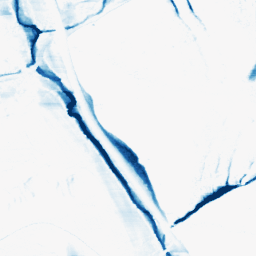
Category: morphological
Decomposition family: morphological_ellipse
Decomposition parameters: operation: closing
width: 5
height: 30
Upsampling method: sinc_hamming
Upsampling parameters: scale: 4
kernel_size: 8
Upsampling scale: 4